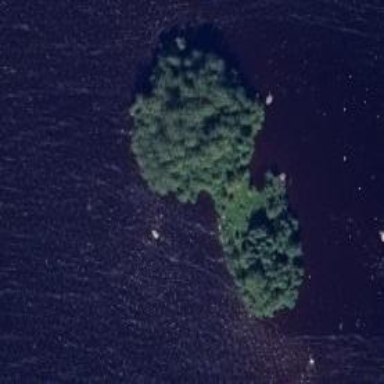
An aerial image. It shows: Islet.